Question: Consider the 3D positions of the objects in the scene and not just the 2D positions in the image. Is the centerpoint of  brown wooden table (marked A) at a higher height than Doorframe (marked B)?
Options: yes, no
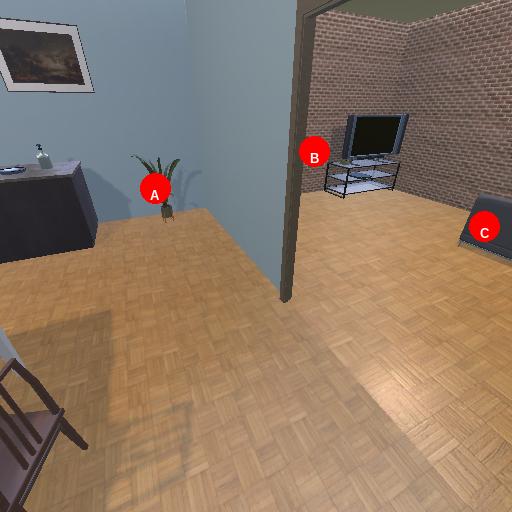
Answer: yes